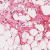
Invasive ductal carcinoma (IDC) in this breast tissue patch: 0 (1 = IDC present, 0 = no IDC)